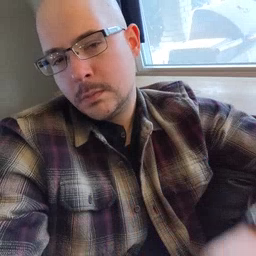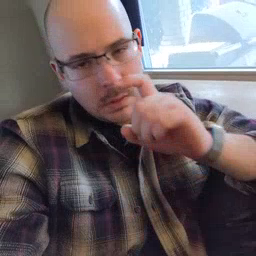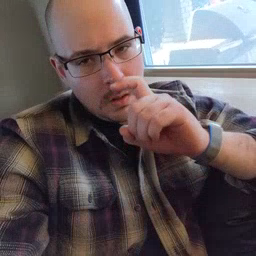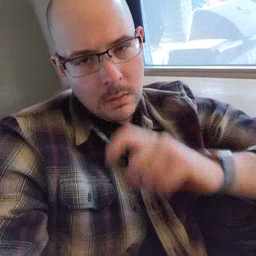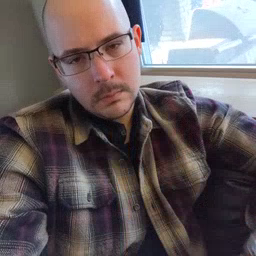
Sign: doll